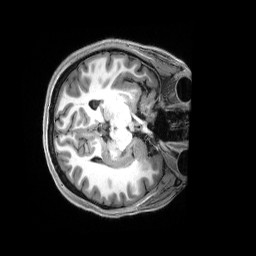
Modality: T1w
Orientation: axial
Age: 25
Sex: female
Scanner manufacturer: siemens
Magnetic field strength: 3 T
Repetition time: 2.5 s
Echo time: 0.00222 s